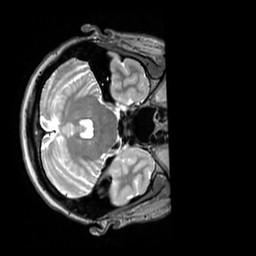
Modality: T2w
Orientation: axial
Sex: female
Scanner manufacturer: siemens
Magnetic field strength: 3 T
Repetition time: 3.2 s
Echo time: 0.409 s